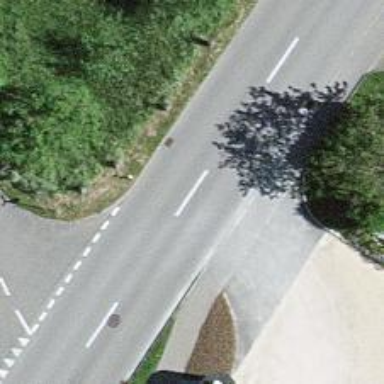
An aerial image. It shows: Tertiary road with asphalt surface.